Brain MRI, t1w sequence, axial 2D slice.
Patient: age 52, sex F, weight 75 kg, height 1.65 m
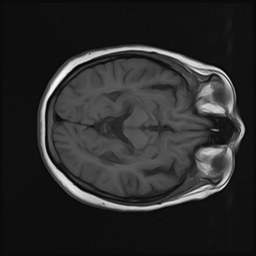